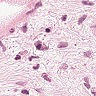
Metastatic tissue present: no